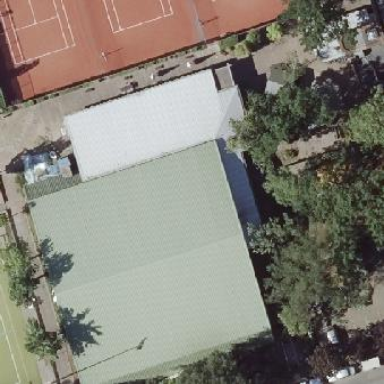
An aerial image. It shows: Building designated as sports center for tennis.